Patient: sex M, age 73
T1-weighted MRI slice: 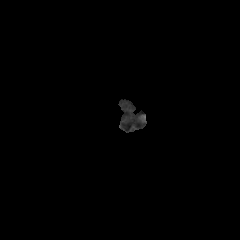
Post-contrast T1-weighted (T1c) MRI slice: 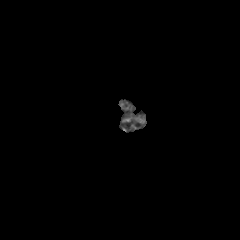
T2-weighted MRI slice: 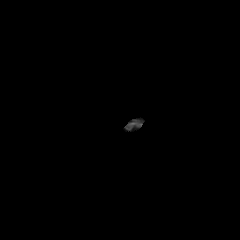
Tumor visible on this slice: no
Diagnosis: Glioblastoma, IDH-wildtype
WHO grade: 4